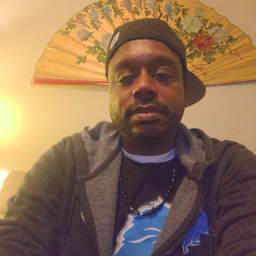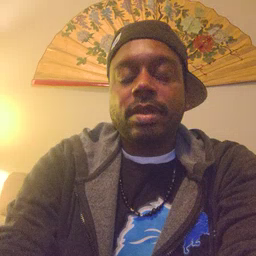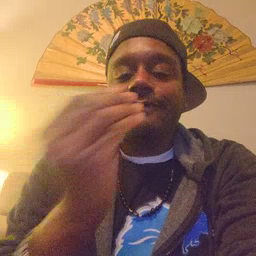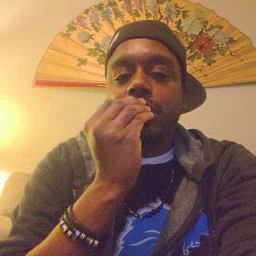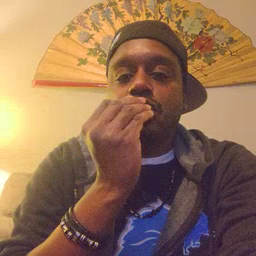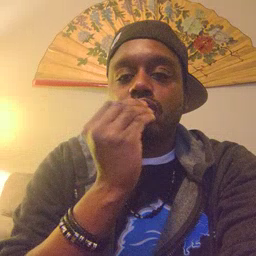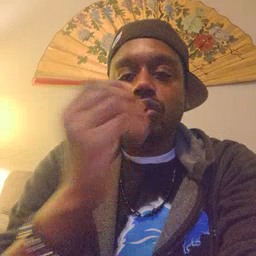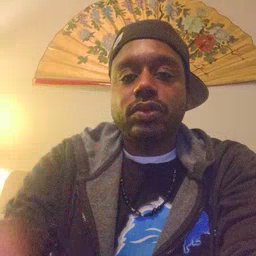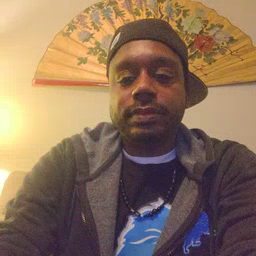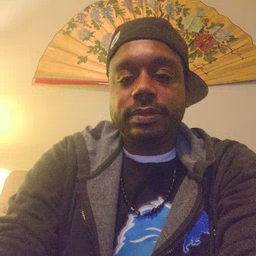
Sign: food